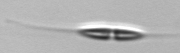
Label: Cylindrotheca